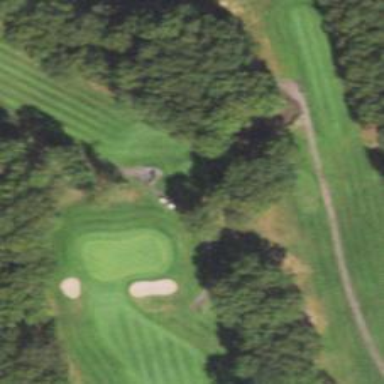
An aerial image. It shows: Pathway for golfing.